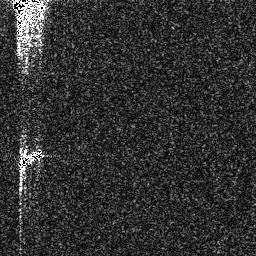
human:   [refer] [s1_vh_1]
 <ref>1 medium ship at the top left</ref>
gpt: <box>[[3, 0, 18, 6, 0]]</box>